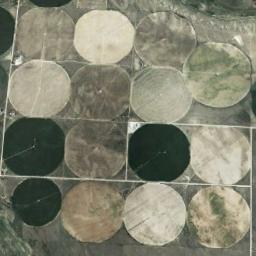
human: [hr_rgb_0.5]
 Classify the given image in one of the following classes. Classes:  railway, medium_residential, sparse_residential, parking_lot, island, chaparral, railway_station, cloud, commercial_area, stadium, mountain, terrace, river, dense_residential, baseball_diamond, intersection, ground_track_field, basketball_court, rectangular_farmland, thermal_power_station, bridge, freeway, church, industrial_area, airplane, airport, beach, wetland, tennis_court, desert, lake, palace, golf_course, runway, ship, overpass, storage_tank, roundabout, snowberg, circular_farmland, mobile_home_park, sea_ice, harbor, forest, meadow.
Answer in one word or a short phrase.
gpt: circular_farmland